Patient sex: M
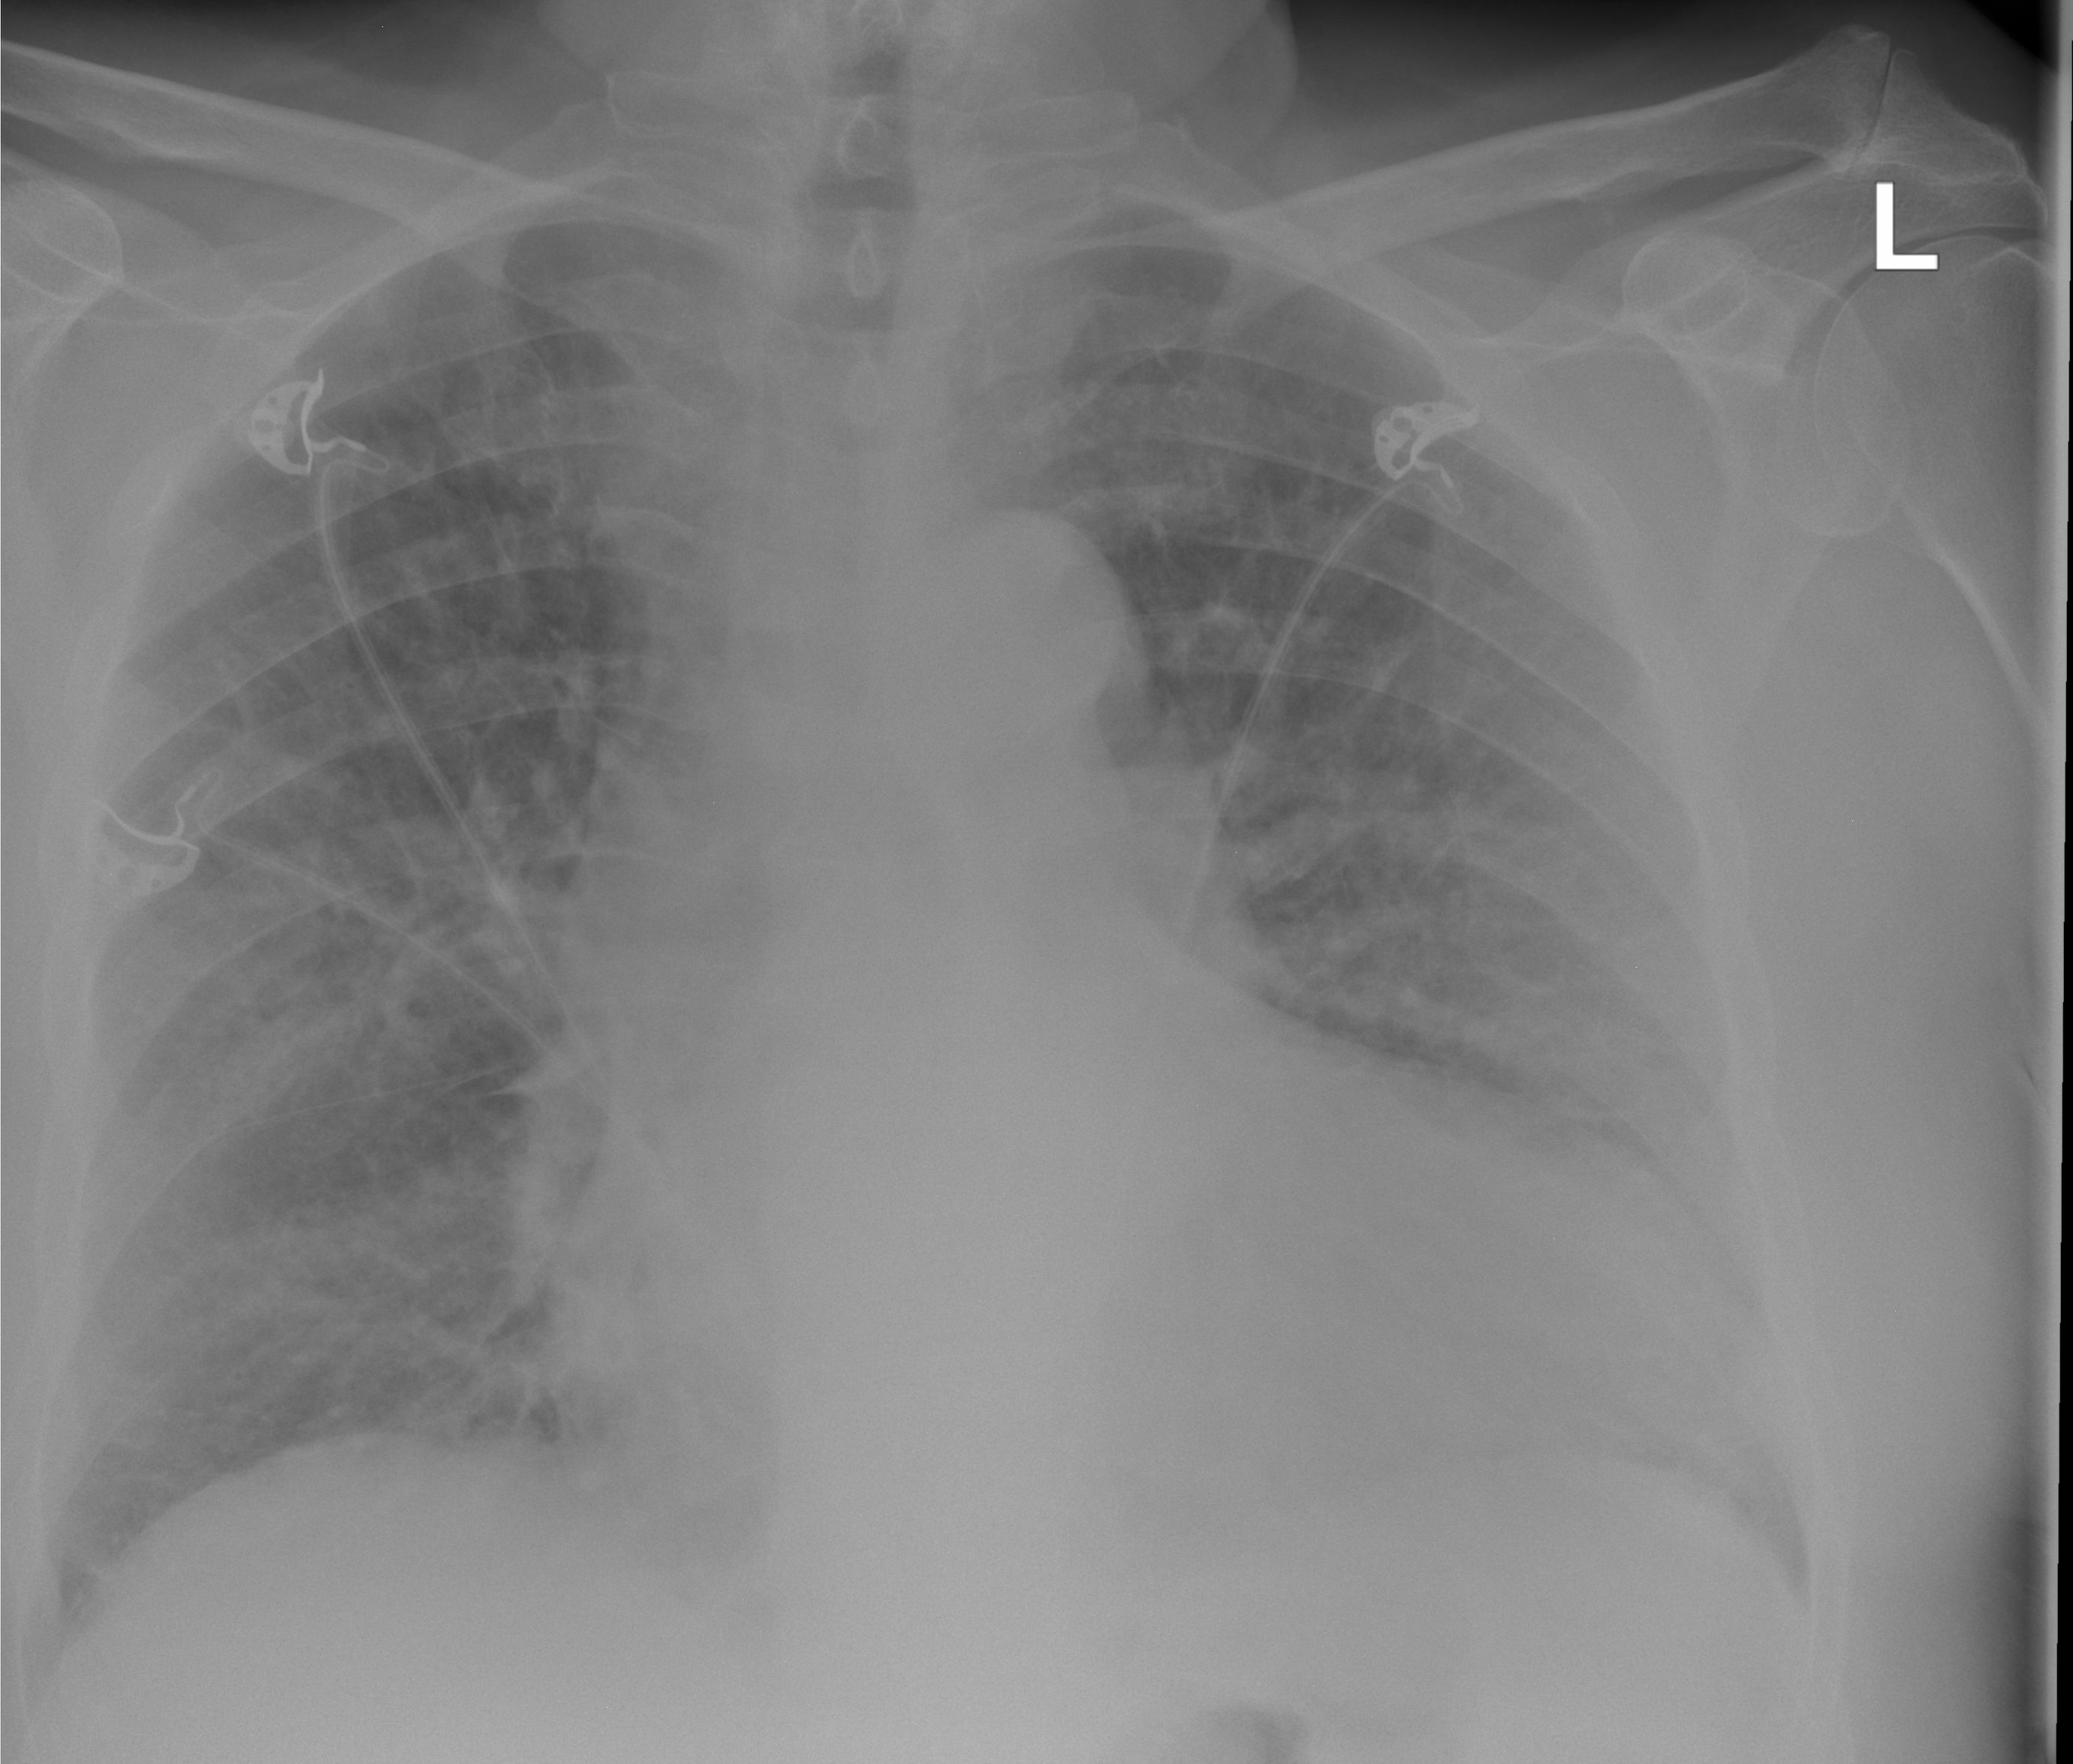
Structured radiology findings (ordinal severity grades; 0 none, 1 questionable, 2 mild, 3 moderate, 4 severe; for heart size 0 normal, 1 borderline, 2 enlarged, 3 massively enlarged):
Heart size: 2
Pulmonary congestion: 2
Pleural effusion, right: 1
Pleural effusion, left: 1
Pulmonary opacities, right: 2
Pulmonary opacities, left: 1
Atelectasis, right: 1
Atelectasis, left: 2